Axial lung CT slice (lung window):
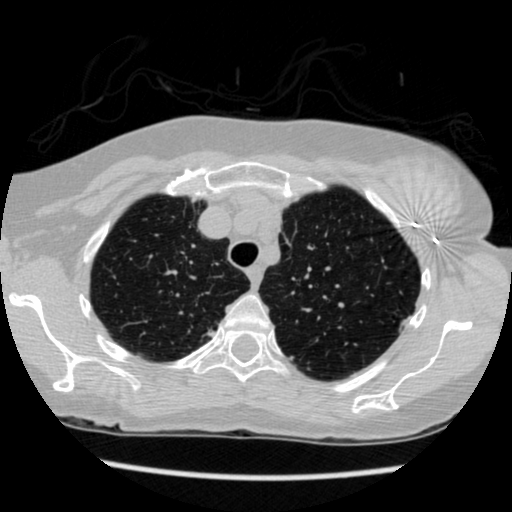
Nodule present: no